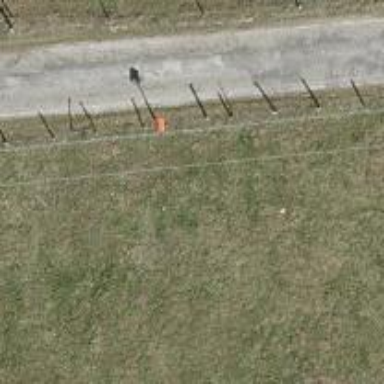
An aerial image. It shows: Pole with roof-covered pipeline marker.